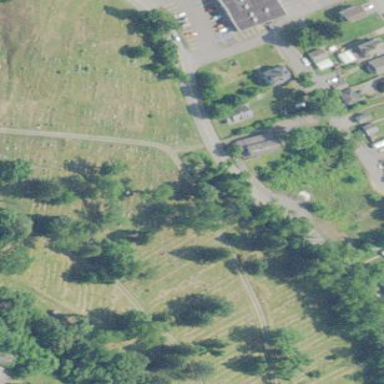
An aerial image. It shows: Cemetery.